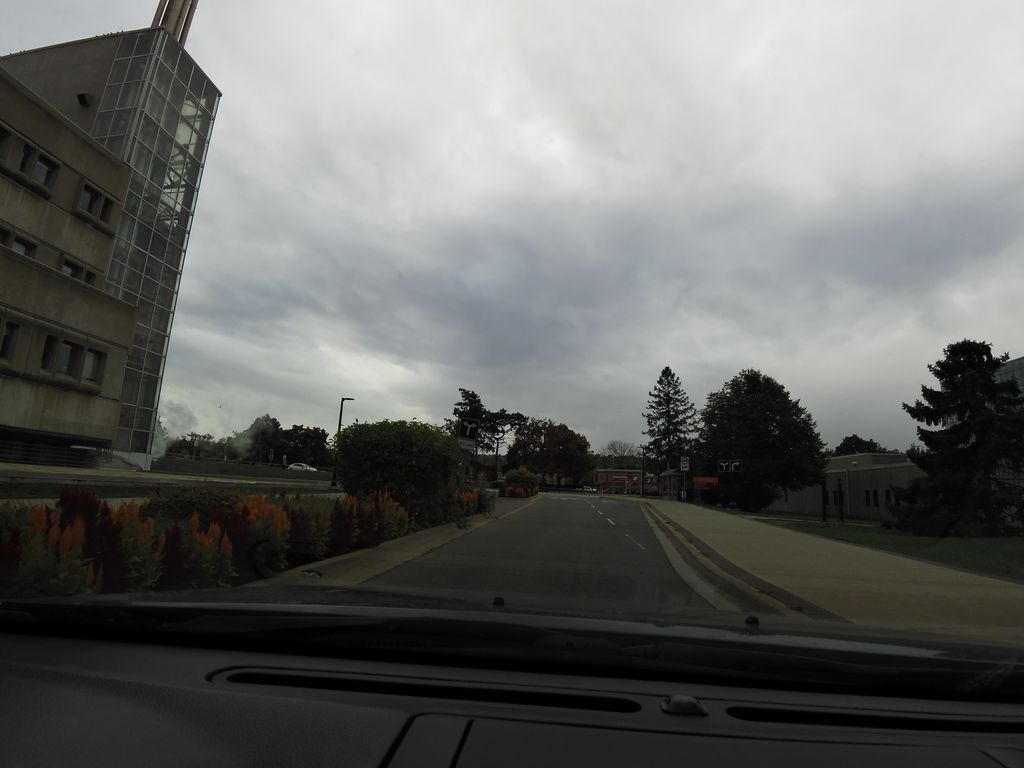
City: hamilton